Field crop: maize
Growth stage: 1
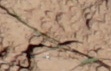
Species: lolium